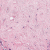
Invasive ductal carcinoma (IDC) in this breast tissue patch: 1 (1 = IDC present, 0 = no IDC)